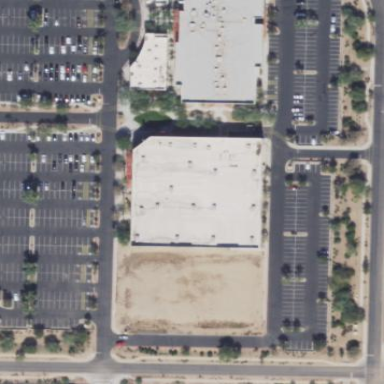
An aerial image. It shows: Building with bowling alley inside.